Here is the wavelet time-frequency representation (scalogram) of a rolling-element bearing's vibration measurement. Determine the bearing's health state. Answer with exactly one of: normal, inner_race, outer_race, ball.
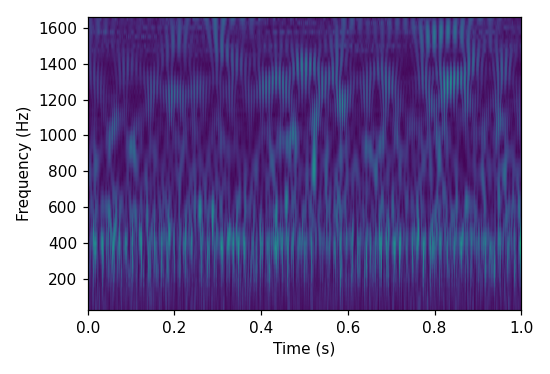
Answer: outer_race